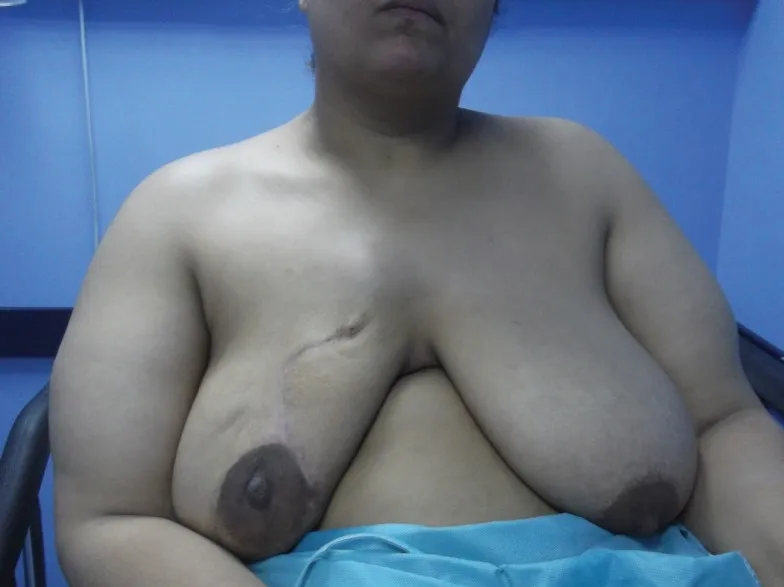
Follow-up photograph one month after conservative breast surgery. There was no need for contralateral reduction mammoplasty. (No major discrepancy in breast symmetry. ).
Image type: medical_photograph (other_medical_photograph)